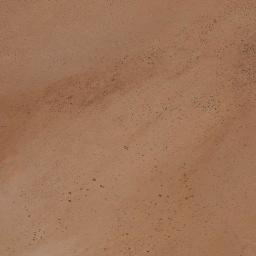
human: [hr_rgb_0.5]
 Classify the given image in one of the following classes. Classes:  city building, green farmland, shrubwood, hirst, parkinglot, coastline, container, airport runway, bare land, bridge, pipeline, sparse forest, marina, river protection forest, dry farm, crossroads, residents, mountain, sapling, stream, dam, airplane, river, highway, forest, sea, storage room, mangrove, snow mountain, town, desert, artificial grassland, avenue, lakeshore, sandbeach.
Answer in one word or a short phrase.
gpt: desert